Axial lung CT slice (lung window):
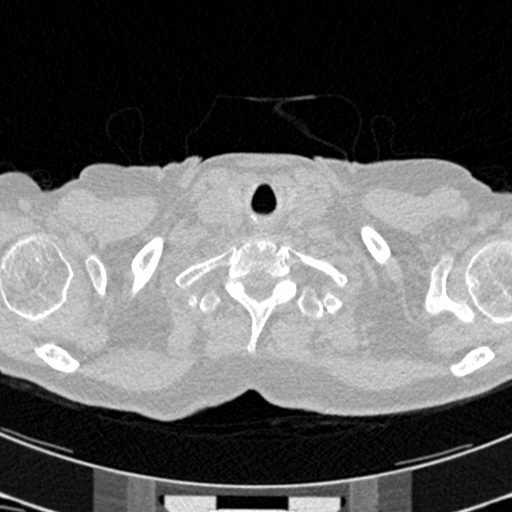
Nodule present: no